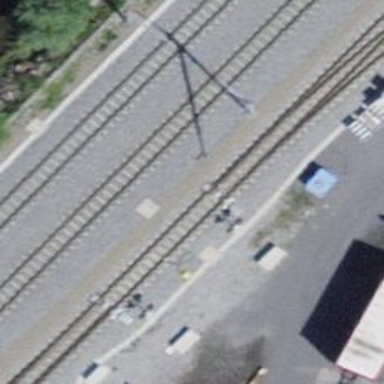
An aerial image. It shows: Railway switch.